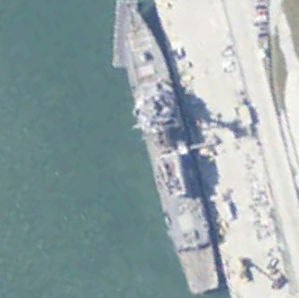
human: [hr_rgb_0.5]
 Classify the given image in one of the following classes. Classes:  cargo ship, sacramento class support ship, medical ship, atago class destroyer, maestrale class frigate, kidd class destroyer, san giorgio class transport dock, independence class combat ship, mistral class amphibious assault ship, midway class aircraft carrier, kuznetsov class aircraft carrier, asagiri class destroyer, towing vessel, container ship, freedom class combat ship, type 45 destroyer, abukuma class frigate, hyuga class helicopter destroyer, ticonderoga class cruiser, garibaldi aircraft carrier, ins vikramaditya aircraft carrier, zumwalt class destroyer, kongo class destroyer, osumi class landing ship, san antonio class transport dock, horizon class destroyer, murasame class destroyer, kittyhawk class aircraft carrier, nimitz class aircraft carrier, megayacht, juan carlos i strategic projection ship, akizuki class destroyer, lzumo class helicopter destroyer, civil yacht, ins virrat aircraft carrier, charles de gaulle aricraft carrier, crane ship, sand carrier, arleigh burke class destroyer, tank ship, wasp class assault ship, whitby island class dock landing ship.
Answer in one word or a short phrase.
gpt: Arleigh Burke class destroyer